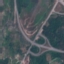
Land use / land cover class: Highway